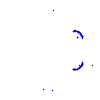
Particle: proton